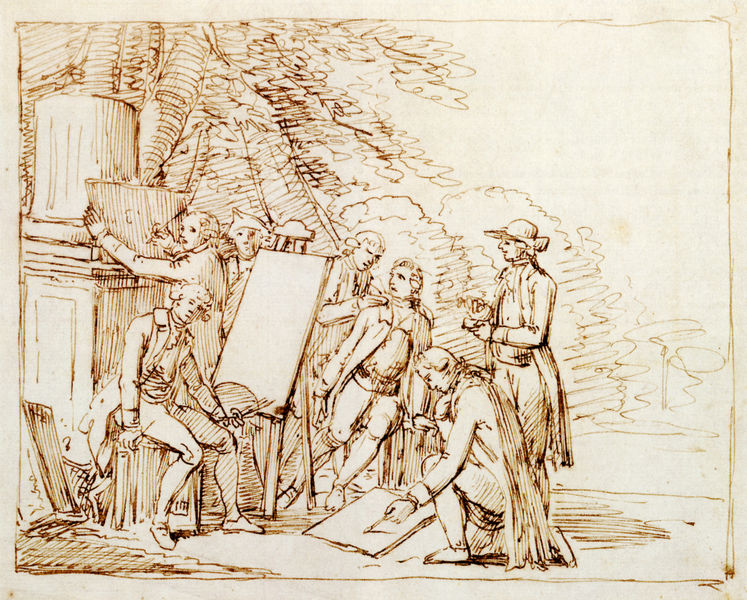
Titel: Goethe im Kreis seiner römischen Freunde
Standort: Düsseldorf
Institution: Goethe-Museum, Anton-und-Katharina-Kippenberg-Stiftung
Schlagwörter: akt, baum, gruppe, mann, schatten, umhang, bäume, landschaft, menschen, sitzen, braun, hut, männer, skizze, szene, säule, zeichnung, jacke, sockel, bild, gelehrte, natur, sitzend, sepia, maler, staffelei, galerie, tusche, künstler, knien, leinwand, entwurf, malen, palette, pinsel, zeichnen, knieend, kniebundhose, stafelei, rötel, mäner, bäumeperücken